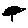
Label: tree